Interaction volume radius: 5 \u00c5
Interaction volume height: 30 \u00c5
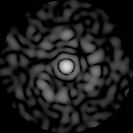
Disorder parameter: 0.8067